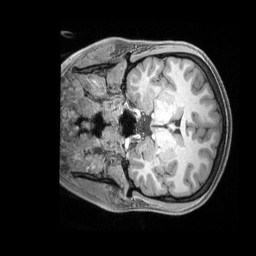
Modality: T1w
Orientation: coronal
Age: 20
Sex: female
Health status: healthy
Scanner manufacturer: siemens
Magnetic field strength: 3 T
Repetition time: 2.4 s
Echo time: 0.00228 s